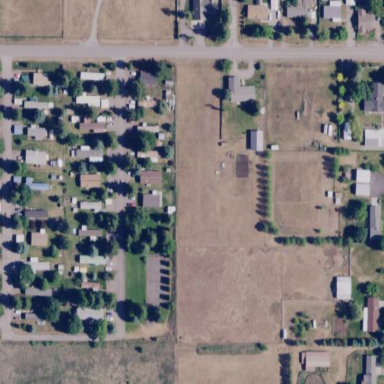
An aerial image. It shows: Residential area designated as trailer park.